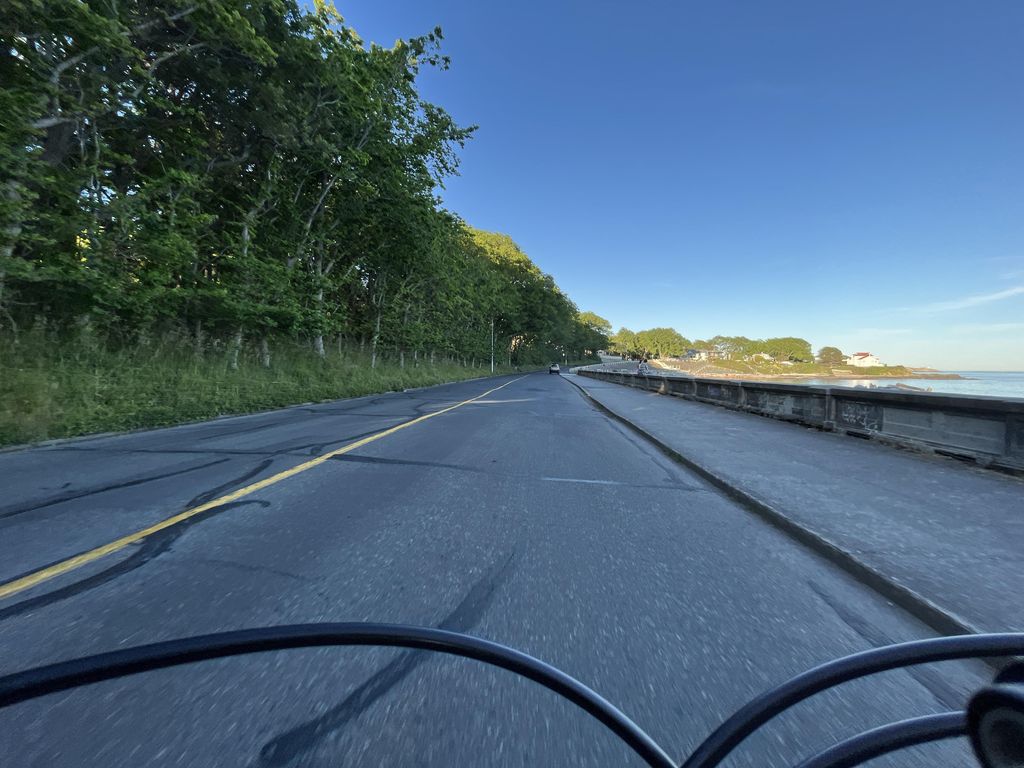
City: victoria